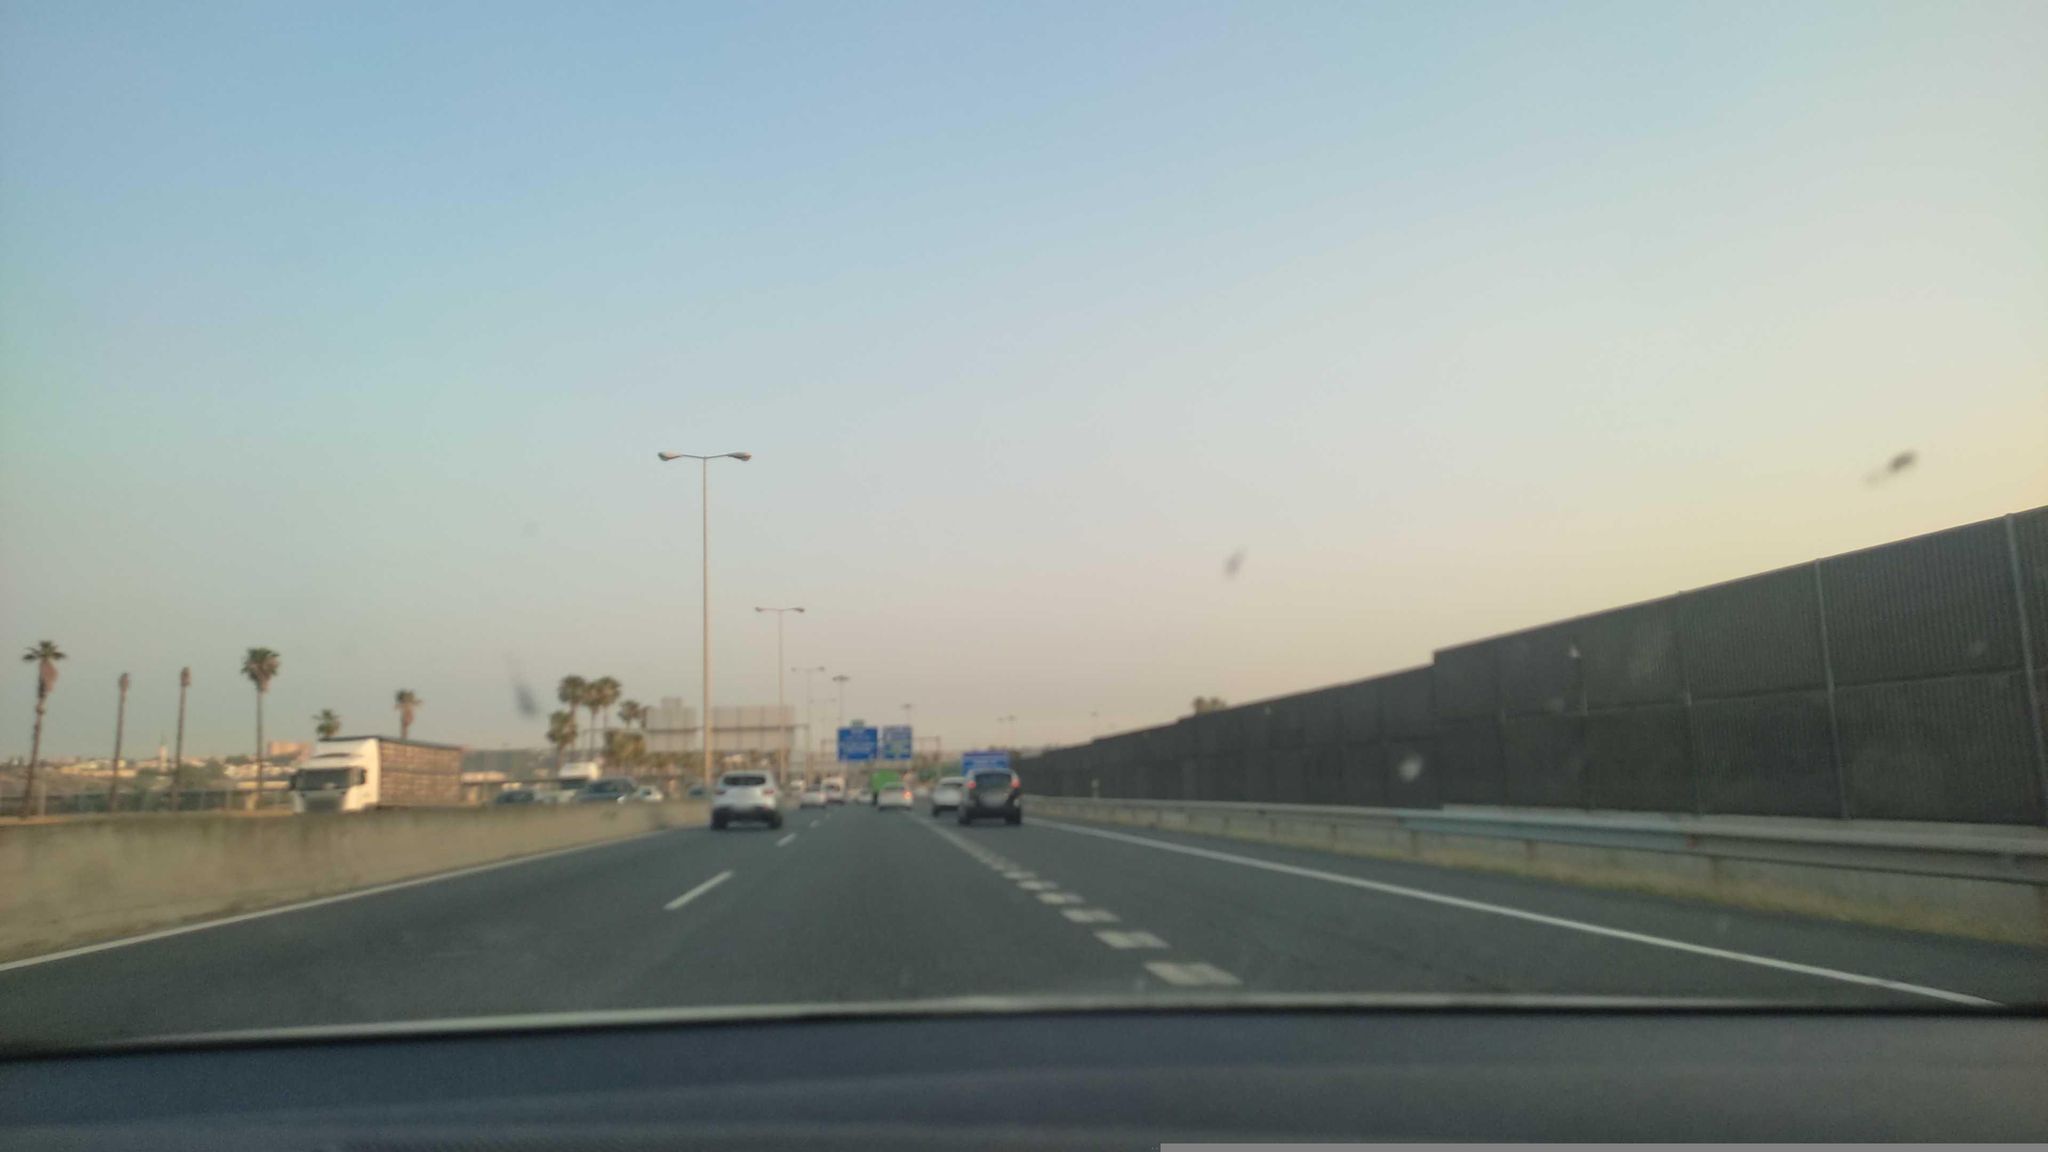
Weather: clear
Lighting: dusk/dawn
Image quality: good
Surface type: driving surface
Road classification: motorway
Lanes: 3
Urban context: urban centre
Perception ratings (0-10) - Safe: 1, Lively: 3.16, Beautiful: 0.68, Boring: 4.12, Depressing: 7.14, Wealthy: 2.47